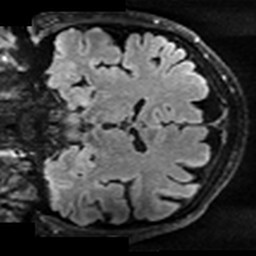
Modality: T2w
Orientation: coronal
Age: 35
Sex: male
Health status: healthy
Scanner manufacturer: ge
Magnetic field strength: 3 T
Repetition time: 12 s
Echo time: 0.09318 s